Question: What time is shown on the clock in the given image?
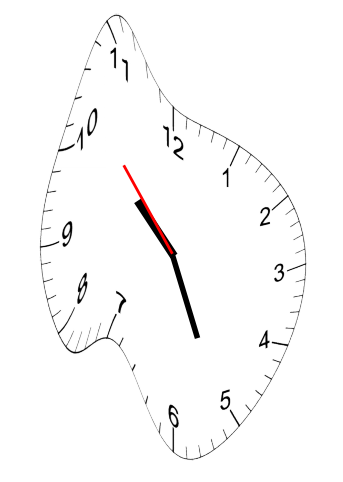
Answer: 10:25:53